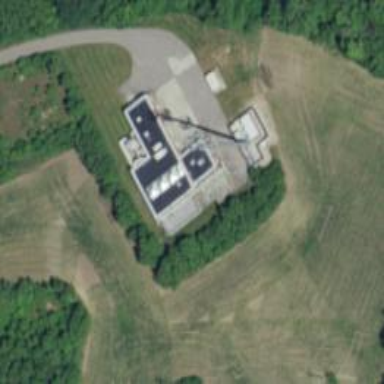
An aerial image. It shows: Man-made mast used for communication purposes.